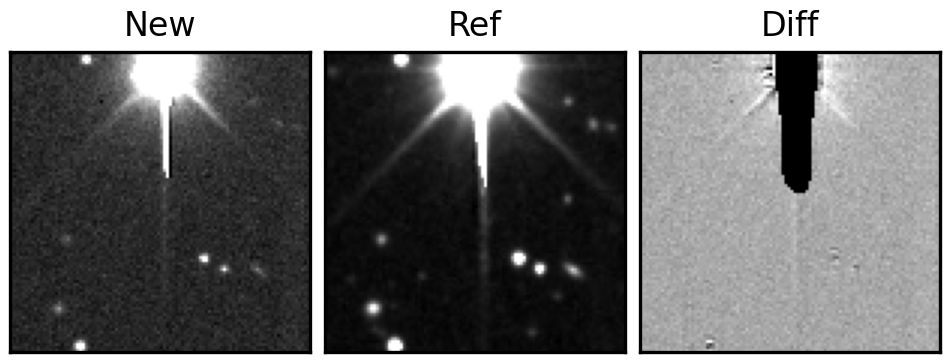
Label: bogus